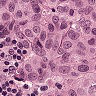
Metastatic tissue present: yes